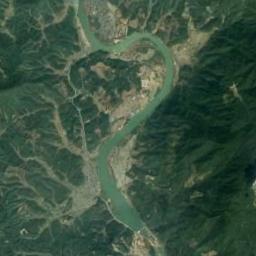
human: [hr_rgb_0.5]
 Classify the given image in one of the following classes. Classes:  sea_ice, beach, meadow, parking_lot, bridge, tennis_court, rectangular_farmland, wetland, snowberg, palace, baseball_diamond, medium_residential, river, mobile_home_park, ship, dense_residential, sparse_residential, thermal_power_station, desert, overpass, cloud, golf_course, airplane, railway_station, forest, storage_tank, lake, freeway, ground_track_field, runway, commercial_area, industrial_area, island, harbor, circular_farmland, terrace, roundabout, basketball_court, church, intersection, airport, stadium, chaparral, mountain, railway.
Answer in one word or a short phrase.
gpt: river